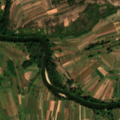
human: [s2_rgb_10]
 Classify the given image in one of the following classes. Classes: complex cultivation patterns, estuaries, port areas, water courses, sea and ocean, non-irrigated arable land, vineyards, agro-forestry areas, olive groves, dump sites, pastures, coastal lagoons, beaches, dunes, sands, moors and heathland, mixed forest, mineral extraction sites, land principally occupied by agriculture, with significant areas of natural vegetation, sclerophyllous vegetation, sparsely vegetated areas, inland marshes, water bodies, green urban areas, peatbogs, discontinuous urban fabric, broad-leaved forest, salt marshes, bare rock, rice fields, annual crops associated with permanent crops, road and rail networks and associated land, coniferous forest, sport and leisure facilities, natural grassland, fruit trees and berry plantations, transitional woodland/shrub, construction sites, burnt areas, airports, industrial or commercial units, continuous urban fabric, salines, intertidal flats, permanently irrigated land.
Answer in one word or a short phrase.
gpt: non-irrigated arable land, complex cultivation patterns, land principally occupied by agriculture, with significant areas of natural vegetation, water courses